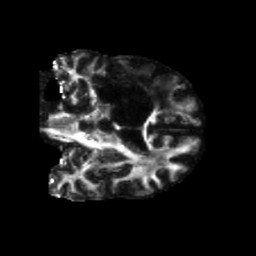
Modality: FA
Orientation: coronal
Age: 57
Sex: male
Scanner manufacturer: siemens
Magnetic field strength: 3 T
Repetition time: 5.25 s
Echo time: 0.08 s